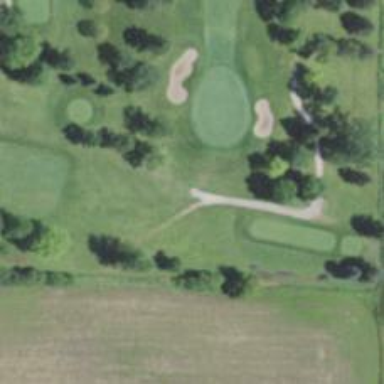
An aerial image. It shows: Golf cartpath that is also road path.